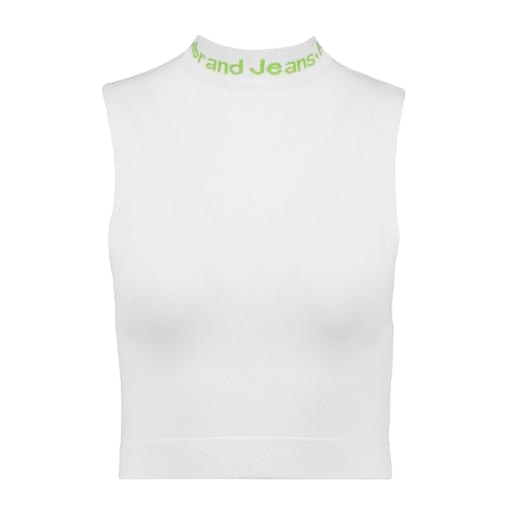
white high neck vest top neck logo, branded tank-top, logo tank, white background